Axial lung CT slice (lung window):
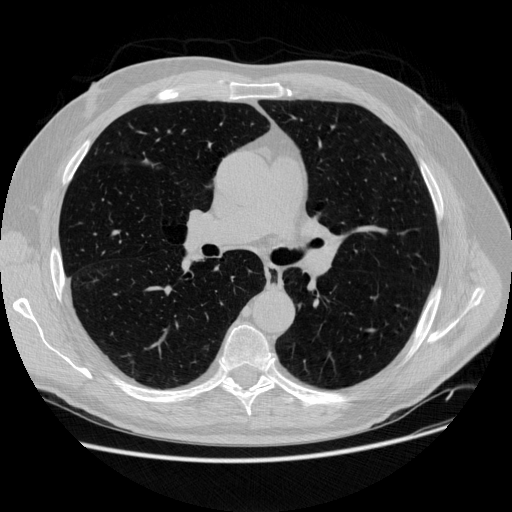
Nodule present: no